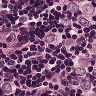
Metastatic tissue present: yes